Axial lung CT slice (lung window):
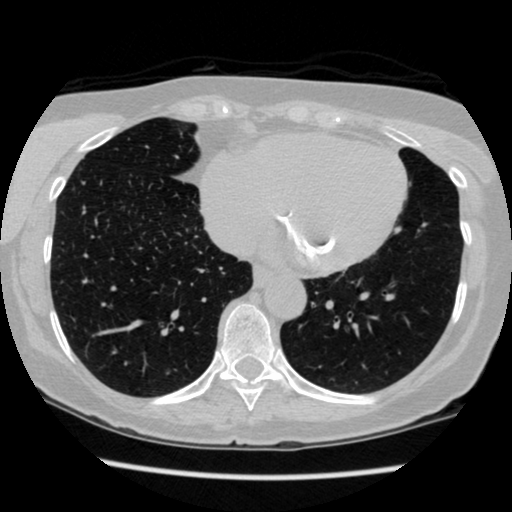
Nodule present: no